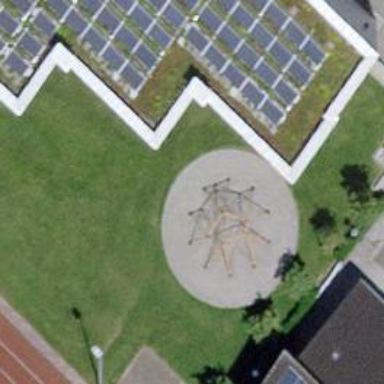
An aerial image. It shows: Playground featuring climbing frame.